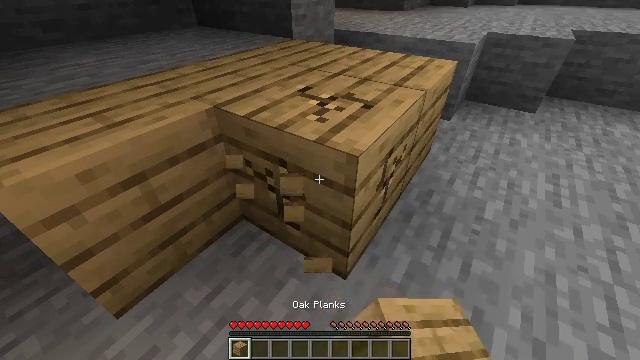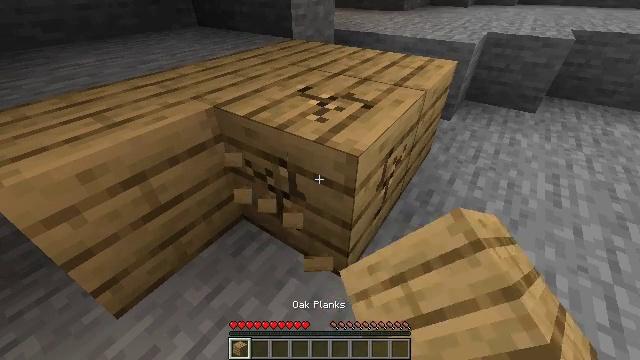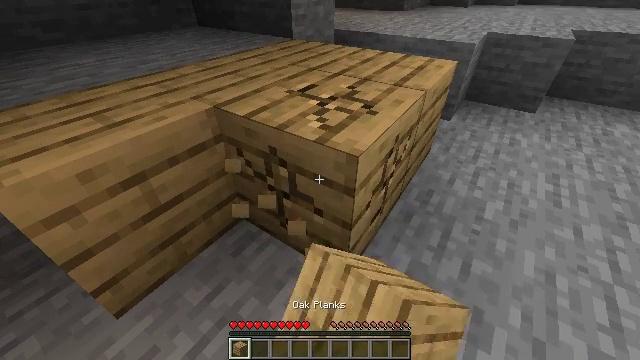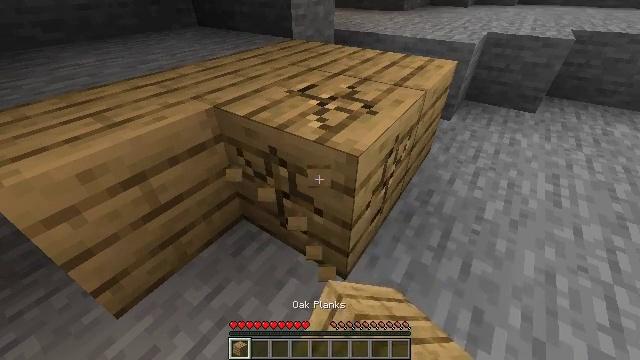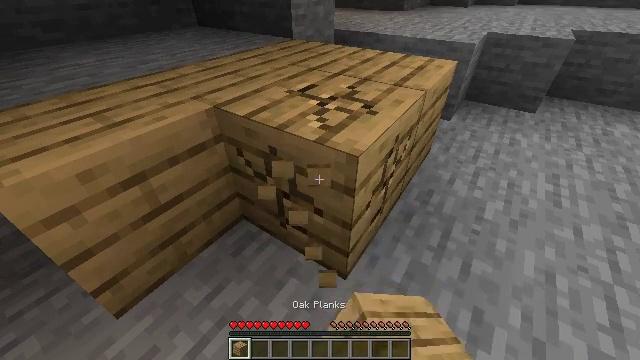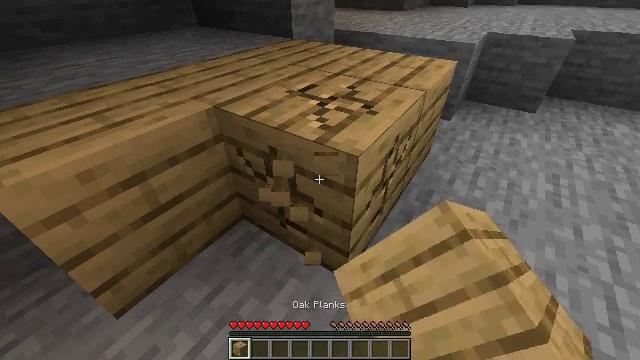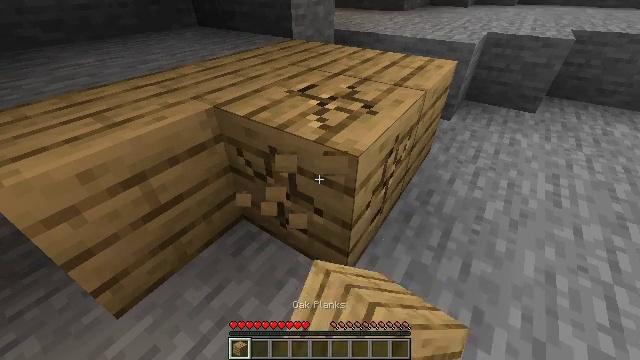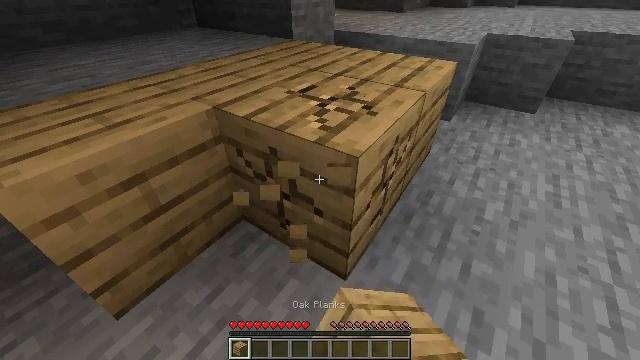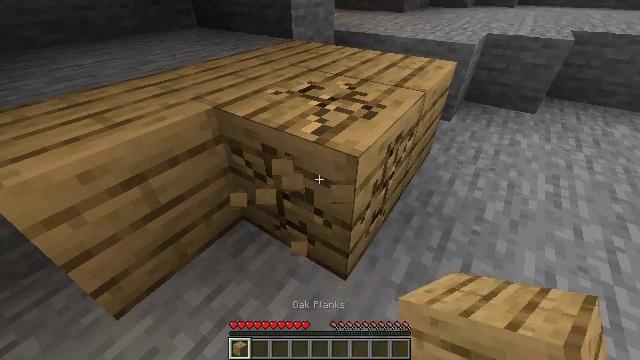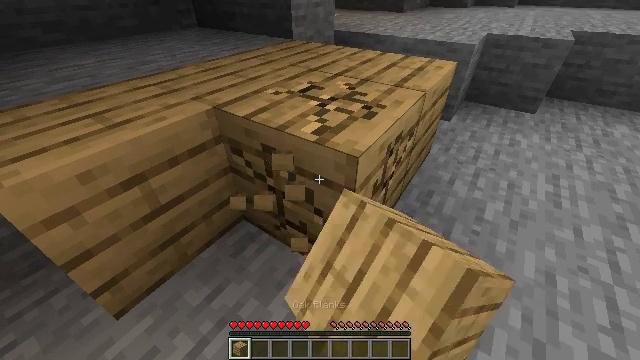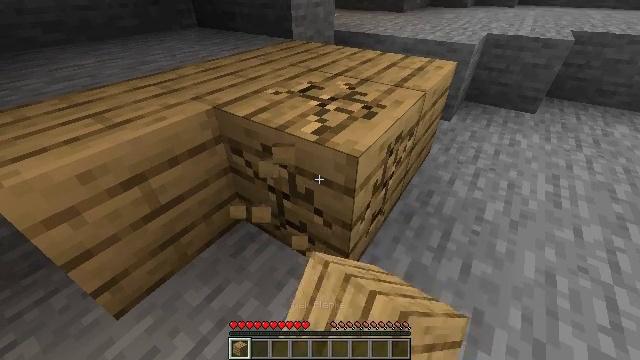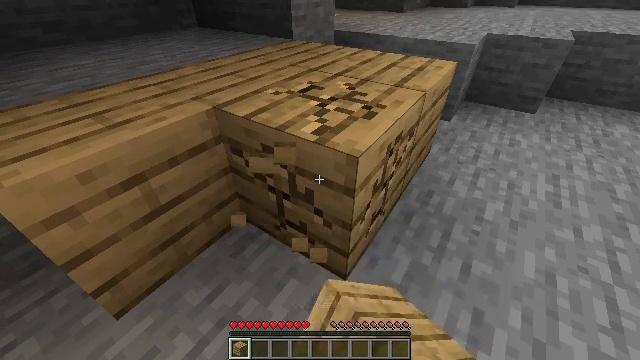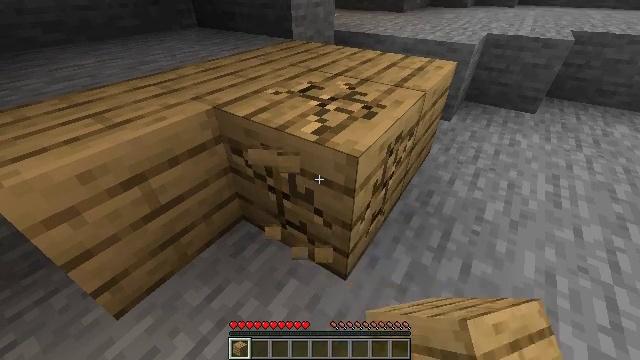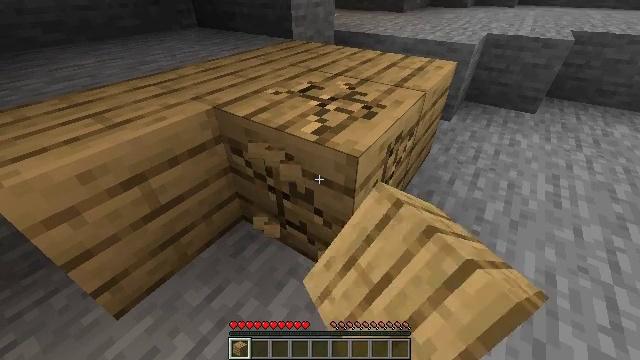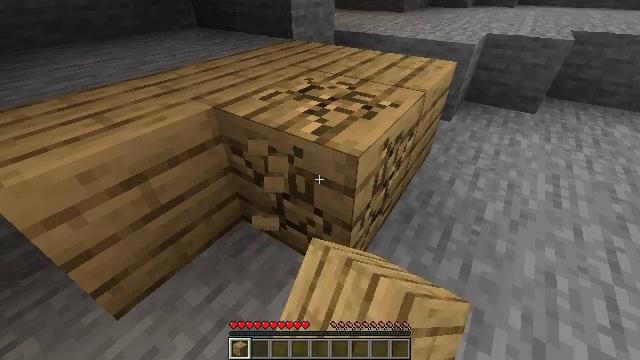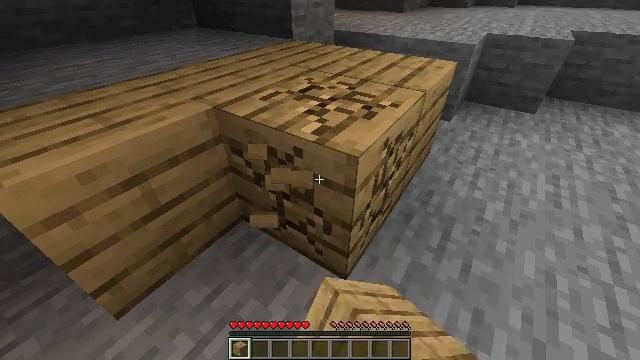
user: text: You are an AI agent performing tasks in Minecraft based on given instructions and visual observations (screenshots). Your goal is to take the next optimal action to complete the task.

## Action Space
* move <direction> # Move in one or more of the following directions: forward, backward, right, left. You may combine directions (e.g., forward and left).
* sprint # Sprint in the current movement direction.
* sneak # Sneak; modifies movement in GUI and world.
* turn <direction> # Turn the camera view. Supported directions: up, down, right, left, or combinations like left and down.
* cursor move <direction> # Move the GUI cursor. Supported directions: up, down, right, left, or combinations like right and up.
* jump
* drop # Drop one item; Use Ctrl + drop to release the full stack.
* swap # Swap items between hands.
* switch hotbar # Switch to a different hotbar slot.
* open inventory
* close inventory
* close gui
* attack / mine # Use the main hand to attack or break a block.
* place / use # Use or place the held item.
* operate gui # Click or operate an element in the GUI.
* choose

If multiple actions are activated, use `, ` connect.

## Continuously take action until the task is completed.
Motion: motion action
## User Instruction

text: Mine planks.
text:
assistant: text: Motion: attack / mine
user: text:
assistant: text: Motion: attack / mine
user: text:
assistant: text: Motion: attack / mine
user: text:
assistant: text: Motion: attack / mine
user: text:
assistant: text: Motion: attack / mine
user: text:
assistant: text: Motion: attack / mine
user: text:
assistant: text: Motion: attack / mine
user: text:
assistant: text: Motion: attack / mine
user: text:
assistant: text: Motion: attack / mine
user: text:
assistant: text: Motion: attack / mine
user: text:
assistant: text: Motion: attack / mine
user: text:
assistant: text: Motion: attack / mine
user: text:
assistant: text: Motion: attack / mine
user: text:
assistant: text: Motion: attack / mine
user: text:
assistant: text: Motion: attack / mine
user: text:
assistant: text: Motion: attack / mine
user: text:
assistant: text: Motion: attack / mine
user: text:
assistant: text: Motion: attack / mine
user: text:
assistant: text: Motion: attack / mine
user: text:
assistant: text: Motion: attack / mine
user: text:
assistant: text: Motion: attack / mine
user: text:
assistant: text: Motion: attack / mine
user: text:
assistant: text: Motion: attack / mine
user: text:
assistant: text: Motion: attack / mine
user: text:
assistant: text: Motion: attack / mine
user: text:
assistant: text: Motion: attack / mine
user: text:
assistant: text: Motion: attack / mine
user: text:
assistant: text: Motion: attack / mine
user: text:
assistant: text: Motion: attack / mine
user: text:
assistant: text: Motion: attack / mine